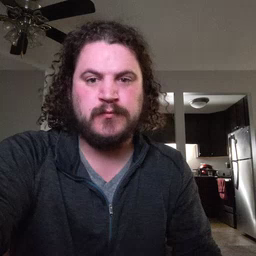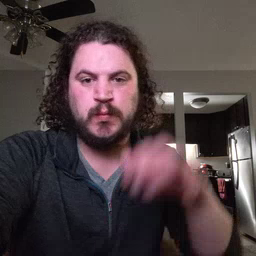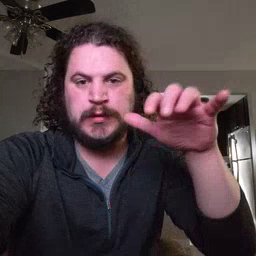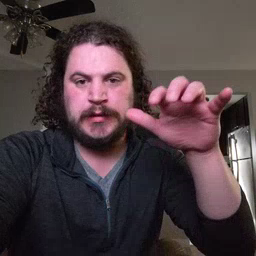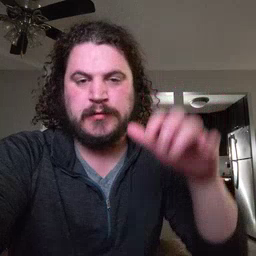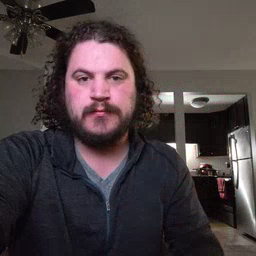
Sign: rain